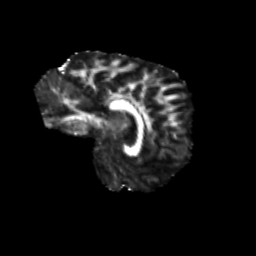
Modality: FA
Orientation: sagittal
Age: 12
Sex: male
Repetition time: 9.5 s
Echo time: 0.089 s